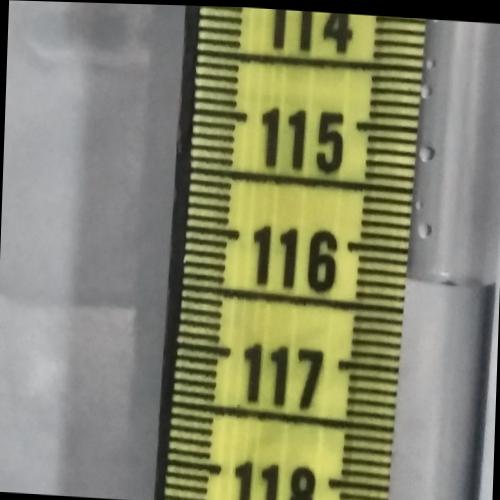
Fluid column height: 116.2 cm